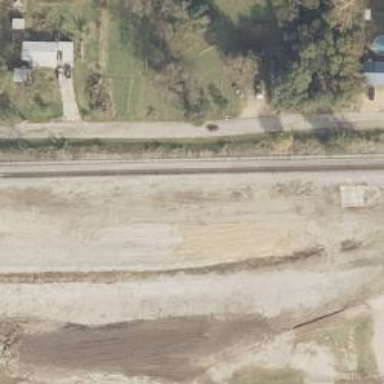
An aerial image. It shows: Abandoned railway spur.